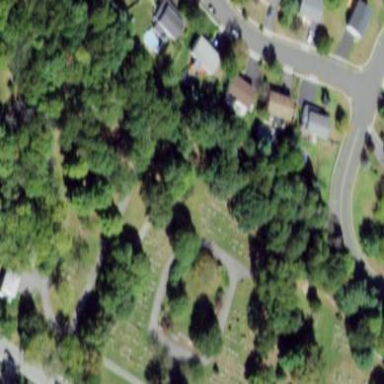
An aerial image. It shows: Cemetery.